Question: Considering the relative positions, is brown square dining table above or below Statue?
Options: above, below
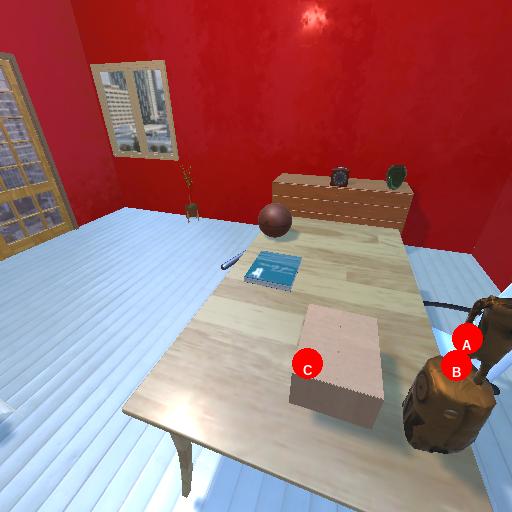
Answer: above